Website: ulta-beauty
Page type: payment
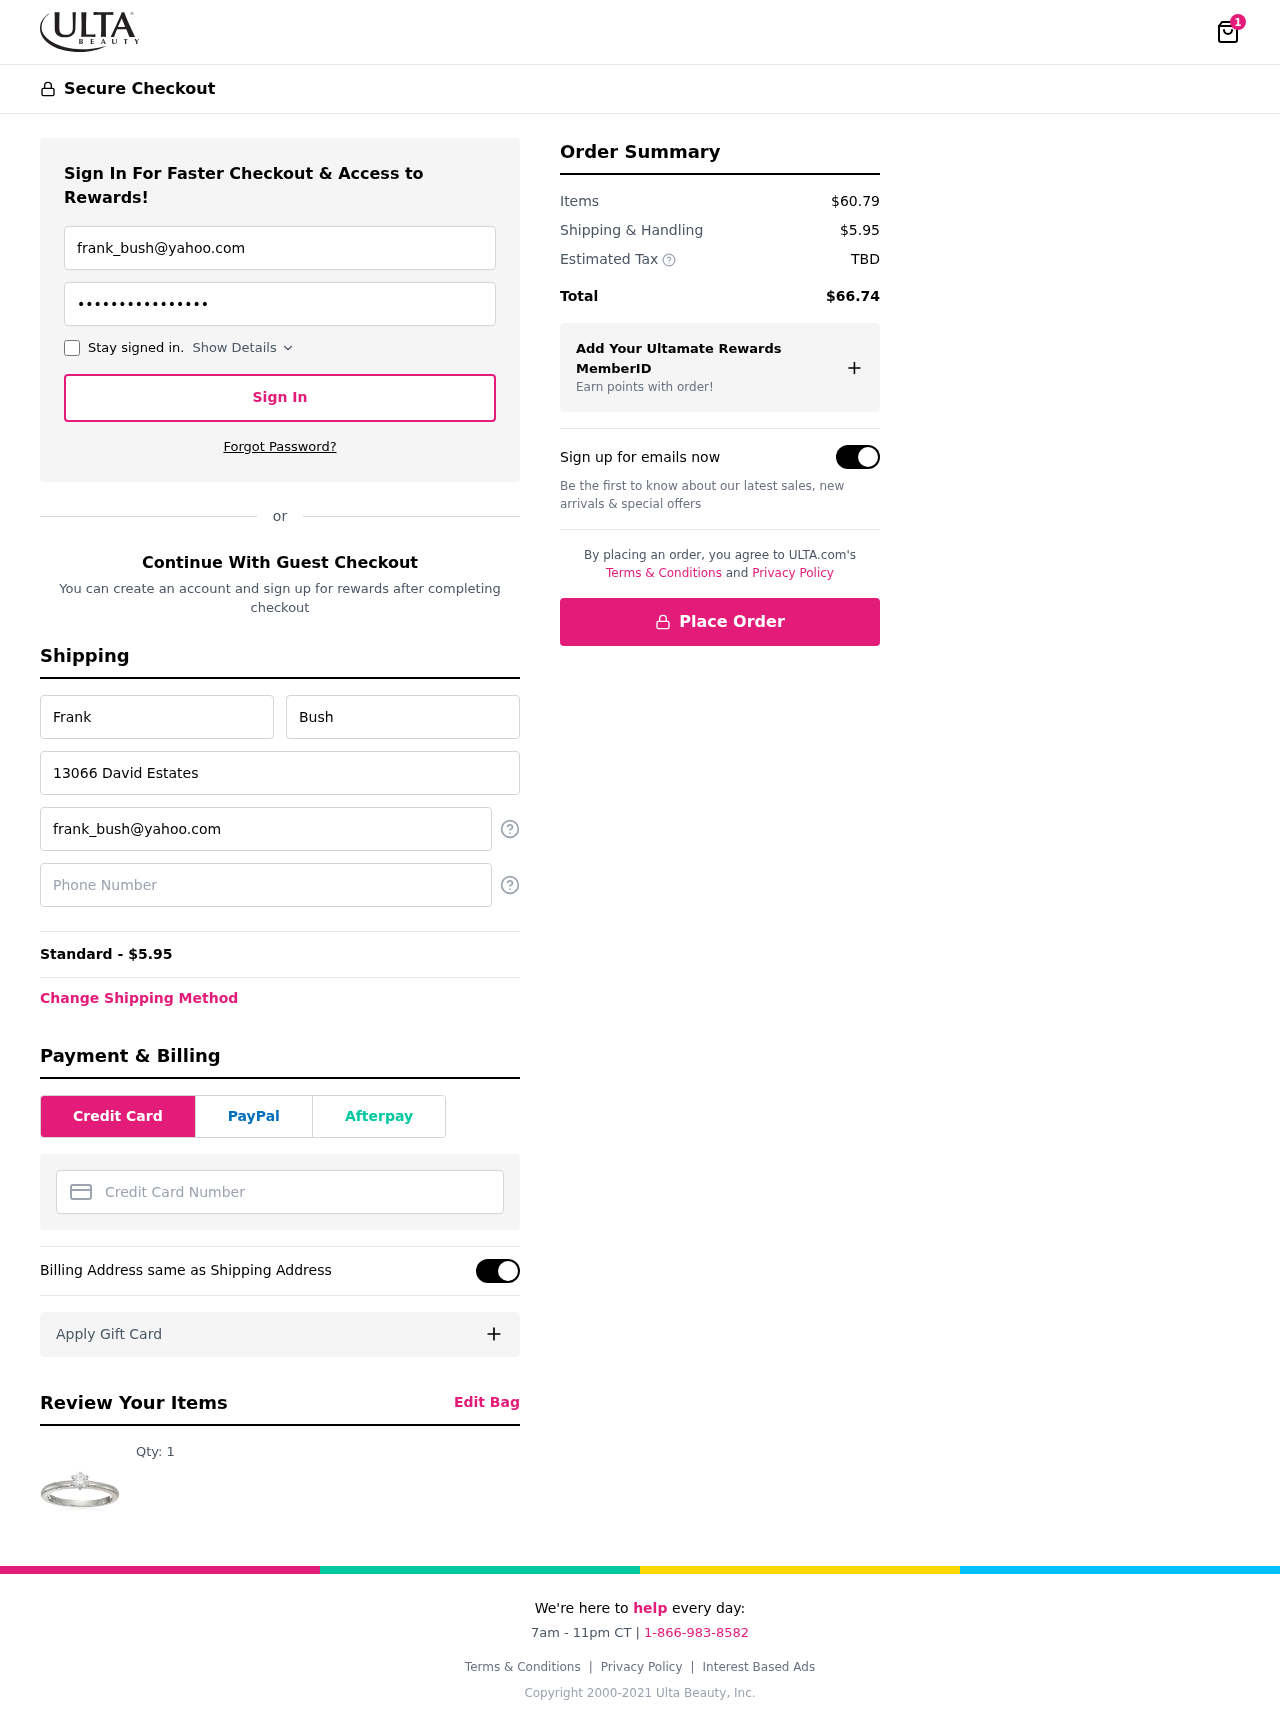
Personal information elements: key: PII_CARD_NUMBER
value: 6011 4985 2844 4300
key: PII_EMAIL
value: frank_bush@yahoo.com
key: PII_FIRSTNAME
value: Frank
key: PII_LASTNAME
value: Bush
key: PII_PHONE
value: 7294869500
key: PII_STREET
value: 13066 David Estates Suite 478
Product elements: key: PRODUCT1_QUANTITY
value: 1
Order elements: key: ORDER_NUM_ITEMS
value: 1
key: ORDER_SHIPPING_COST
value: $5.95
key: ORDER_SHIPPING_COST
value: Standard - $5.95
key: ORDER_SUBTOTAL
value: $60.79
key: ORDER_TAX
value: TBD
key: ORDER_TOTAL
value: $66.74